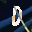
Label: 0